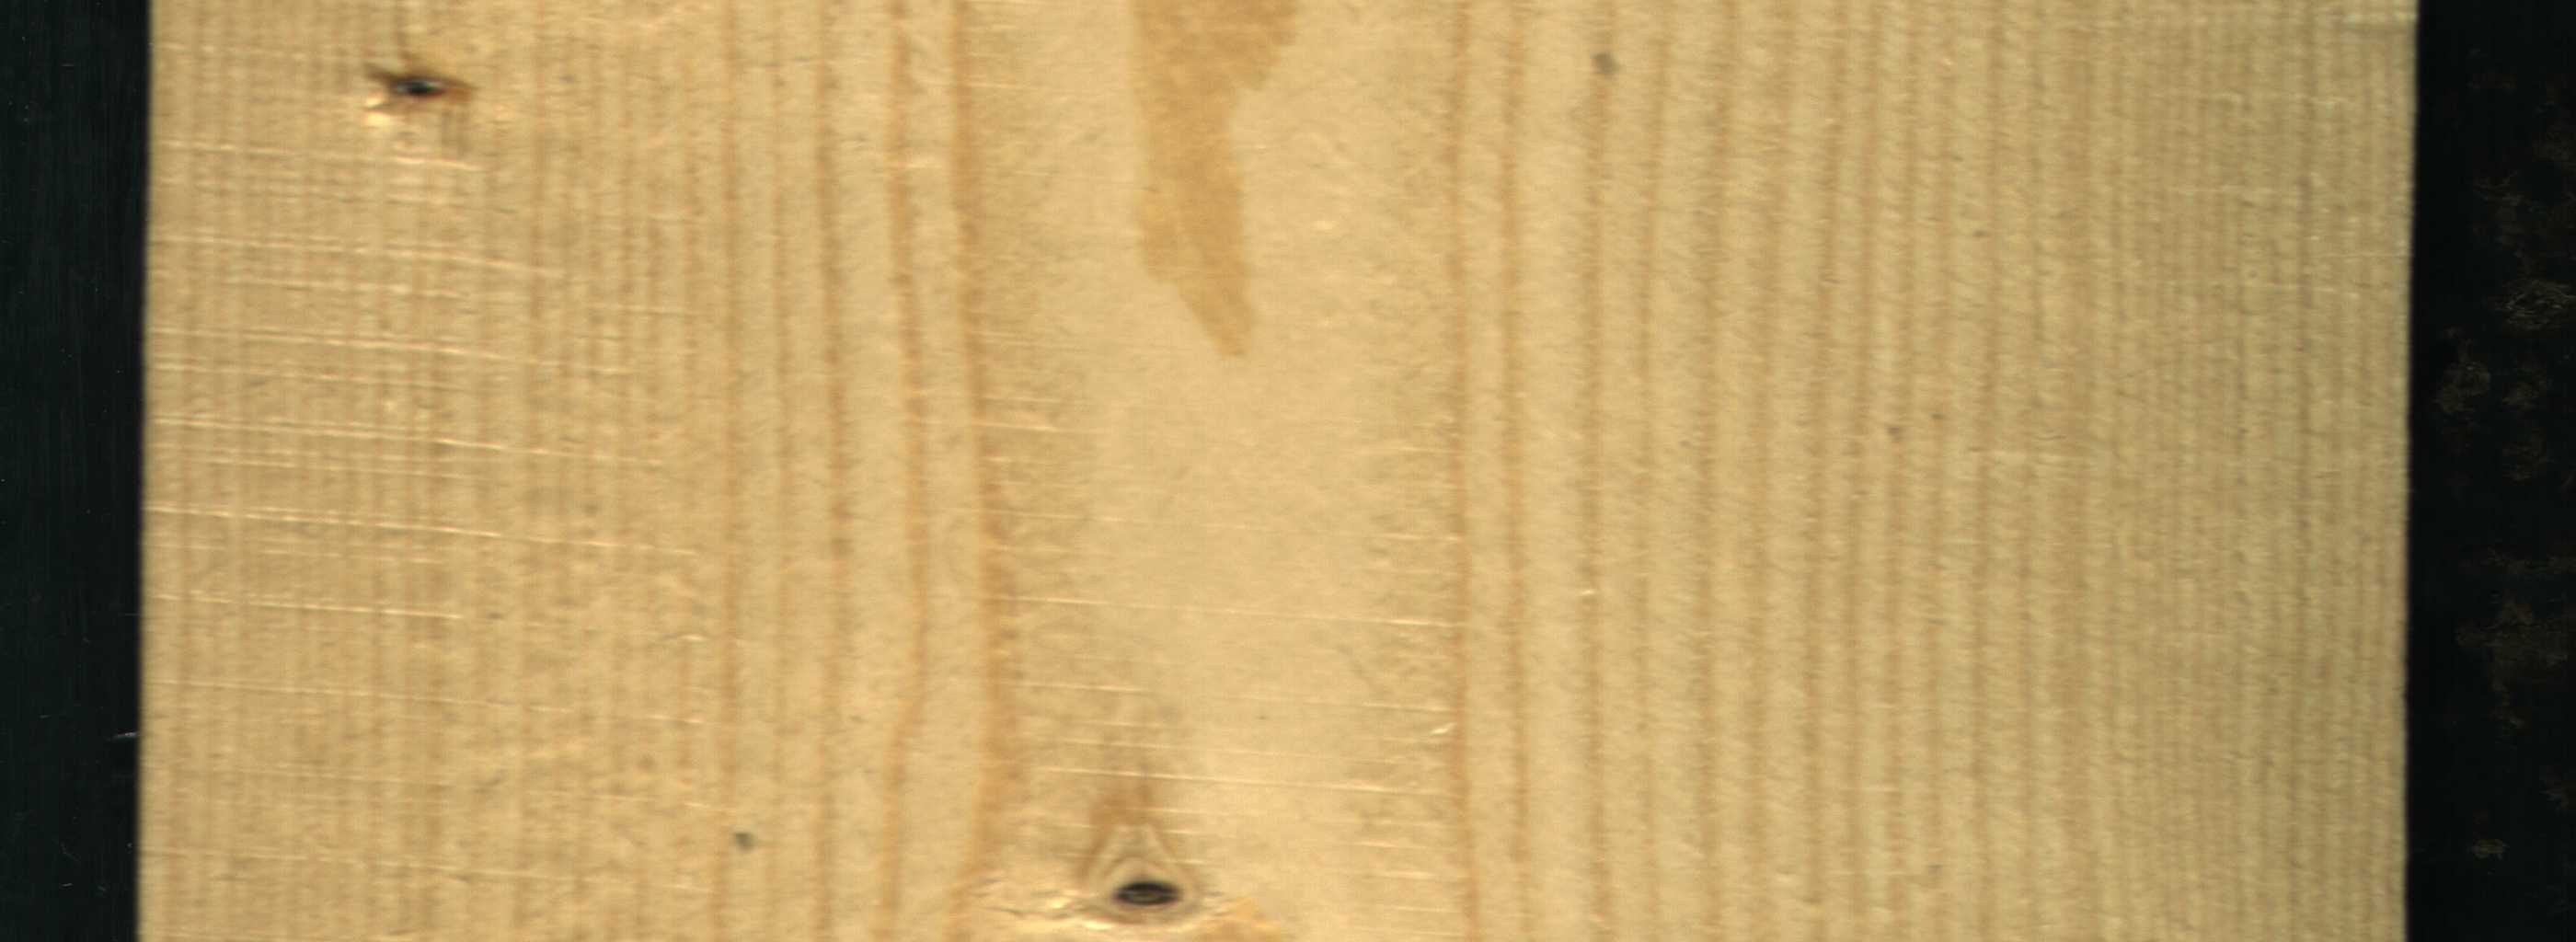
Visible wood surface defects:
Live_Knot
Live_Knot